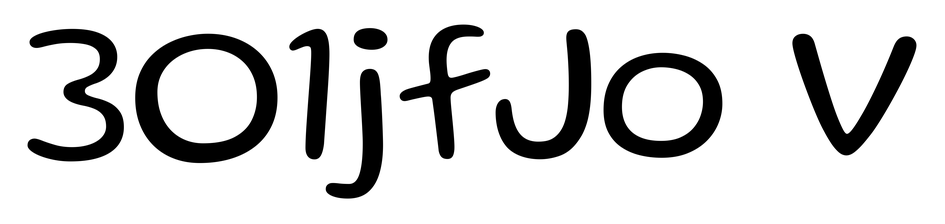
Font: Gluten_Light